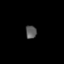
Tissue: skin
Cell type: Epithelial cells
Senescence score: 0.7618
Nuclear area (px): 141
Mean DAPI intensity: 90.858